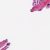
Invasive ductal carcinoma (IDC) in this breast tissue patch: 1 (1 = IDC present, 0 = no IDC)